Field crop: tomato
Growth stage: 1
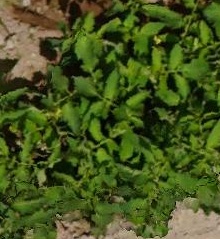
Species: tomato